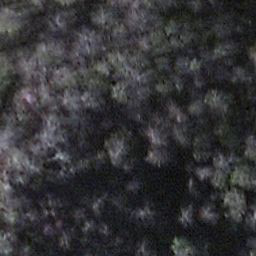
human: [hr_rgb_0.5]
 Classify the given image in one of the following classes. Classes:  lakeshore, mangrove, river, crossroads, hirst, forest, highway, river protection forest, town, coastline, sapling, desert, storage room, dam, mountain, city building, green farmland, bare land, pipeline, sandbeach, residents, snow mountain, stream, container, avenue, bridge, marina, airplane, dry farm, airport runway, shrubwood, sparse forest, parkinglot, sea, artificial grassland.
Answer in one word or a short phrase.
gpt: shrubwood